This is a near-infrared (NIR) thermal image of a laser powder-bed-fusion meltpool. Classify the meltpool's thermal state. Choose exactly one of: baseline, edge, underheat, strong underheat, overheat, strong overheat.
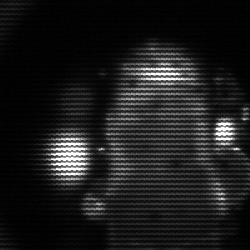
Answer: strong underheat